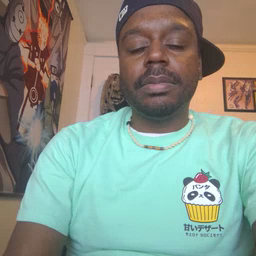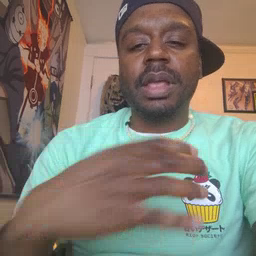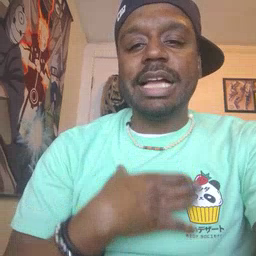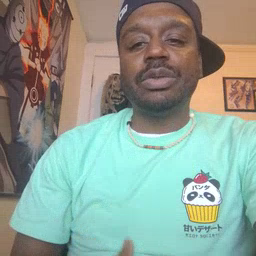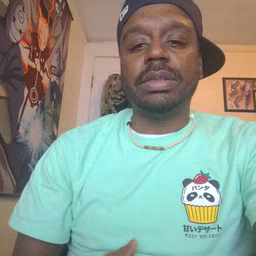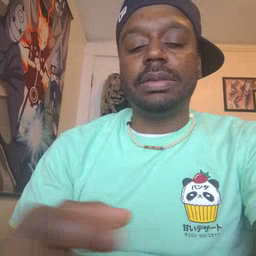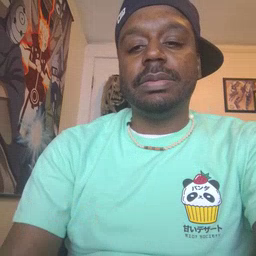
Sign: hungry